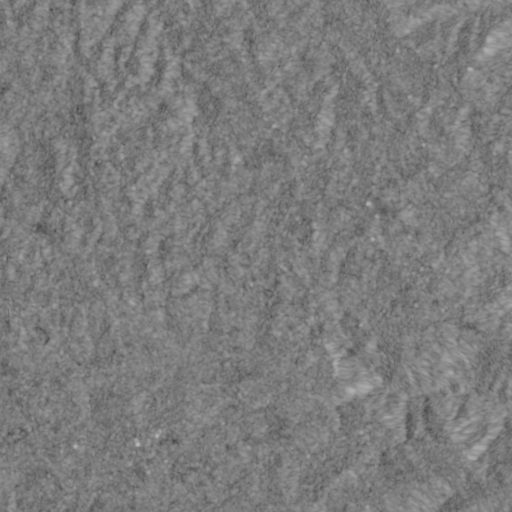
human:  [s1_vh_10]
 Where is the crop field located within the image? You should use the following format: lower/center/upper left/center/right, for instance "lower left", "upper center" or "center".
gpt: The crop field is located in the lower left of the image.
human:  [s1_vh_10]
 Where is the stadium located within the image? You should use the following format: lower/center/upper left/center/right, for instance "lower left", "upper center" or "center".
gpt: The stadium is located in the center right of the image.
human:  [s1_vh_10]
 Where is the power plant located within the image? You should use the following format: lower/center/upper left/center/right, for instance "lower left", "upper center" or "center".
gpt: There is no power plant in the image.

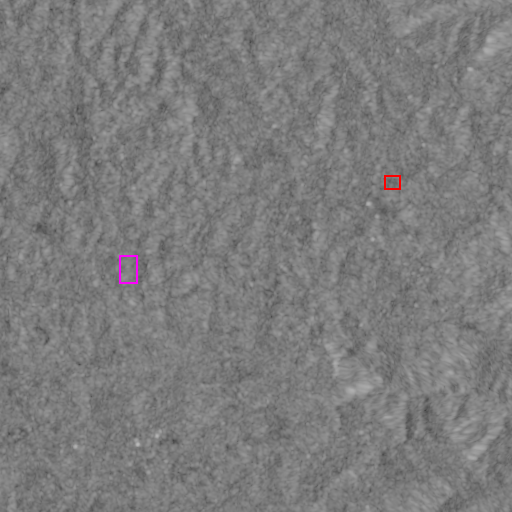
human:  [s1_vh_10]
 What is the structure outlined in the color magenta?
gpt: The structure outlined in magenta is a crop field.
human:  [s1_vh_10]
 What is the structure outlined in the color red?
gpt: The structure outlined in red is a park.
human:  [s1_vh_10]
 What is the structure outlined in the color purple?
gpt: There is no purple outline.